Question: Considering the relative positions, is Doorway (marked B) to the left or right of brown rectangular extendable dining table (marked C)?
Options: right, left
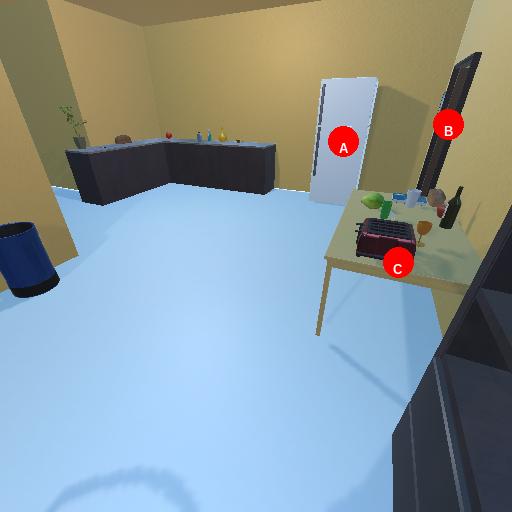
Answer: right